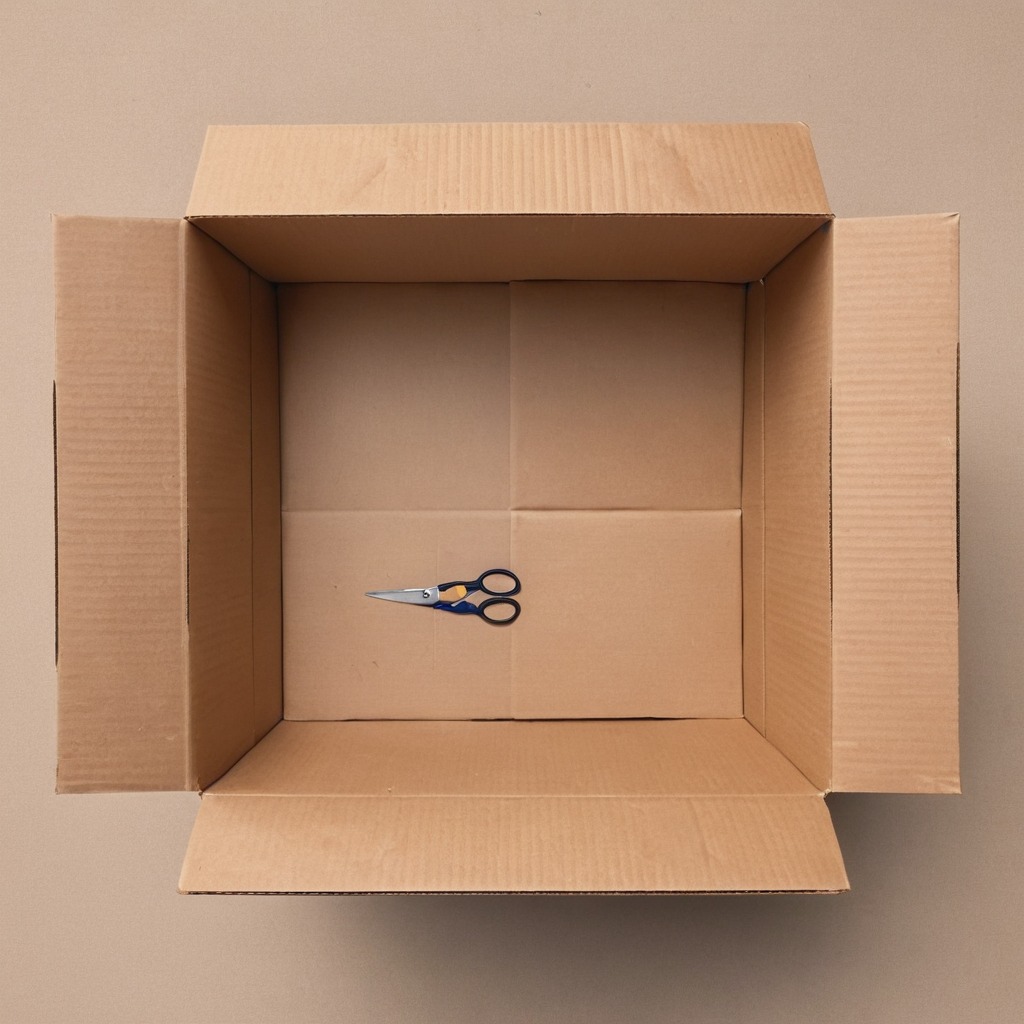
A scissor lying on the cardboard box surface in an outdoor workshop during daytime bright natural light soft shadows slightly creased but